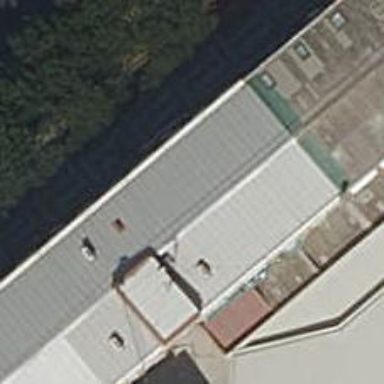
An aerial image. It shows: Clothing store.